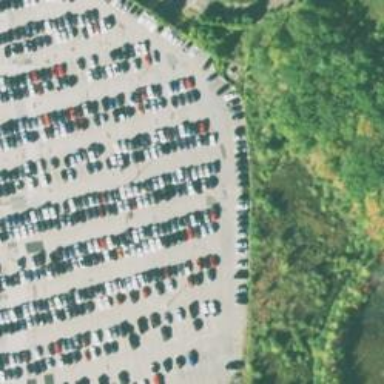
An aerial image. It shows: Parking area designed for park and ride purposes for buses.